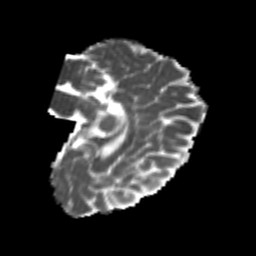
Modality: MD
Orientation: sagittal
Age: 25
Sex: female
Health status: healthy
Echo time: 0.074 s